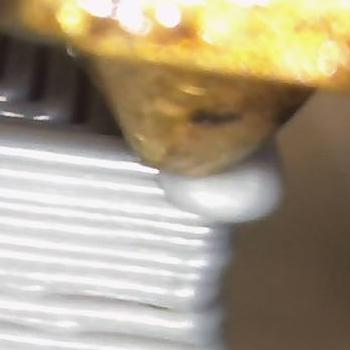
Flow rate: 300%